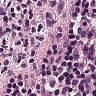
Metastatic tissue present: no